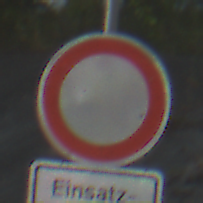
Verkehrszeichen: VerbotFahrzeugeAllerArt
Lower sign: BesondereFahrzeugeUndTransportgueter3
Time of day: MorningAfternoon
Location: Outdoor (Nature)
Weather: PartlyCloudy
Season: NotSpecified
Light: Natural